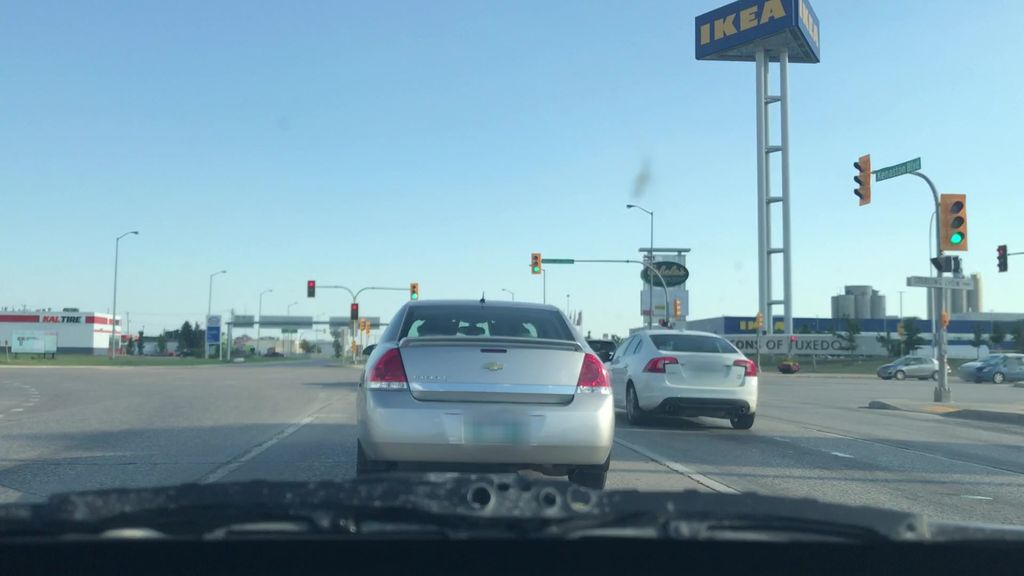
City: winnipeg